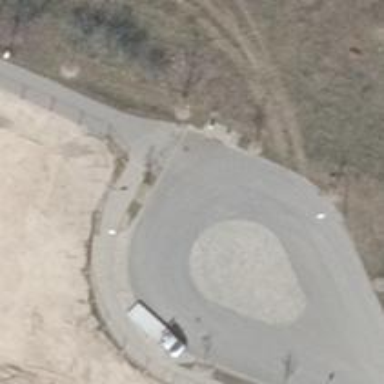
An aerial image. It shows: Turning loop on the road.